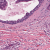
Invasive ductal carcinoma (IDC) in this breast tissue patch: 0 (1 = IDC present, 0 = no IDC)